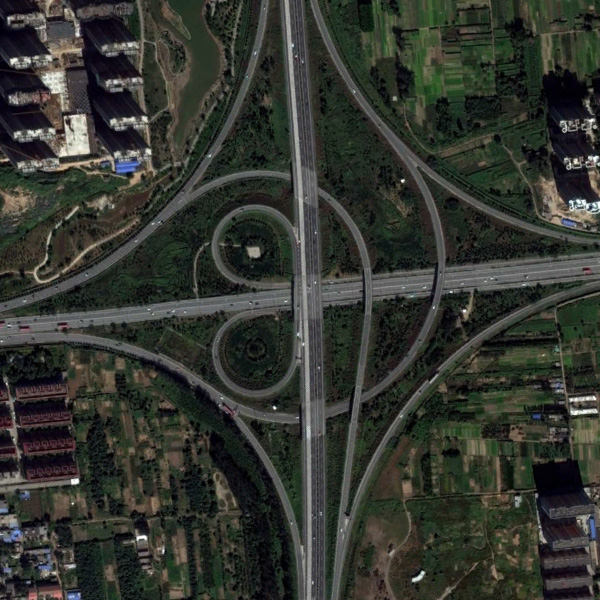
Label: Viaduct